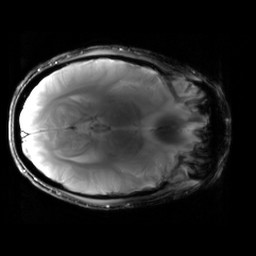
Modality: T2starw
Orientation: axial
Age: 26
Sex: male
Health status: healthy
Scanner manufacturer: siemens
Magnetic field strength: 3 T
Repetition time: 0.7 s
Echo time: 0.02 s